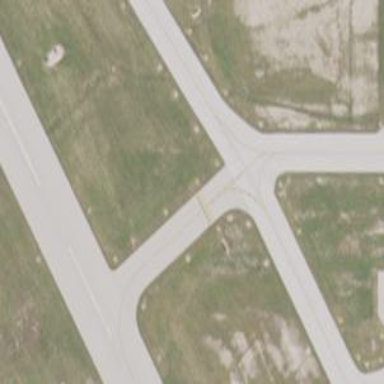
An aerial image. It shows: Image of taxiway at airport.